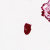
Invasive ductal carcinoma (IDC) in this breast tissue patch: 0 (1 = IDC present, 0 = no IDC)